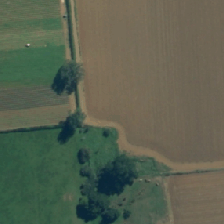
Land cover: shortrotation_cropland